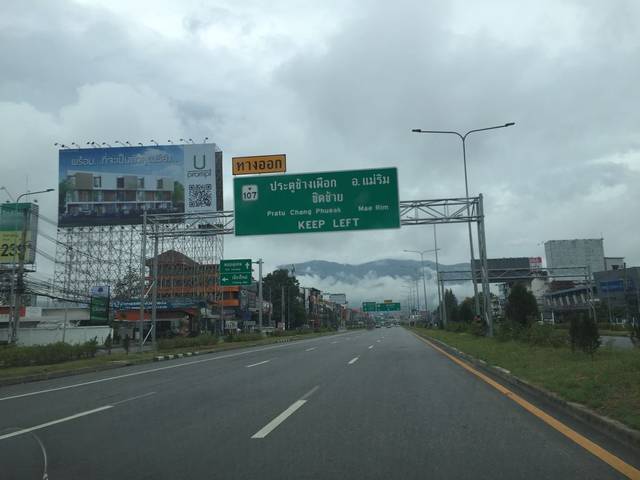
Region: Thailand
Coordinates: 18.811, 98.997